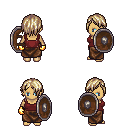
a pixel art fantasy rpg character, female body template, human, tanned skin, maroon pirate shirt, robe skirt, white blonde bangs hairstyle, gold gloves, shield, four views (front, back, left, right), 2x2 character sprite sheet, small pixel art, hard edges, no anti-aliasing